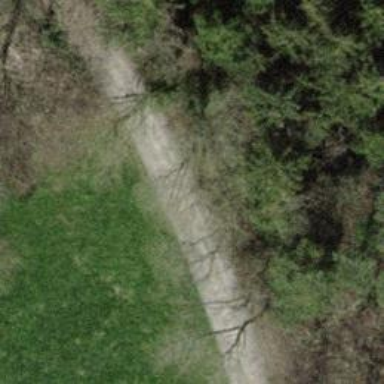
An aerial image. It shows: Track with fine gravel surface of grade2.